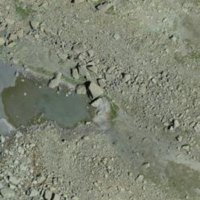
EUNIS habitat code: 31
Species observed at this site:
Silene acaulis